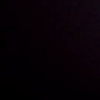
Label: space